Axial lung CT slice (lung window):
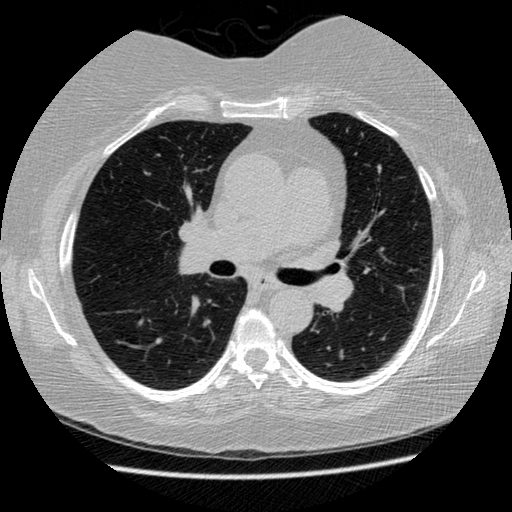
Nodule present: no